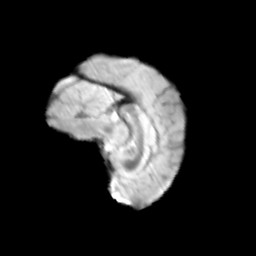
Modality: T2w
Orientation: sagittal
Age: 13
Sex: female
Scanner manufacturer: siemens
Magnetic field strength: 3 T
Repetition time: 3.8 s
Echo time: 0.07 s